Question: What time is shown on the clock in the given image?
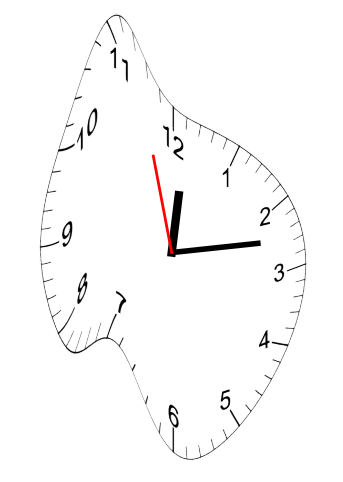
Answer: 12:12:57